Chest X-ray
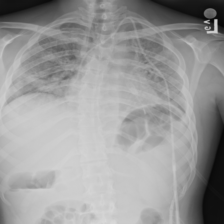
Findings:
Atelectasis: negative
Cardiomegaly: negative
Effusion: negative
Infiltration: negative
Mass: negative
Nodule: negative
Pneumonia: negative
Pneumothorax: negative
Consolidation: negative
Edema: negative
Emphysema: negative
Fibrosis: negative
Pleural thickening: negative
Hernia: negative